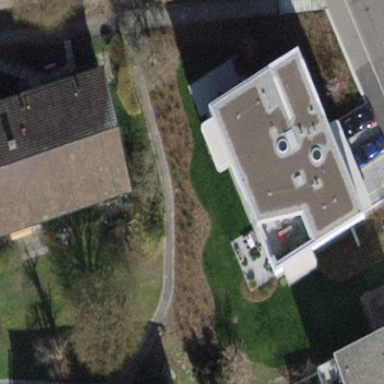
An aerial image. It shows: Building.